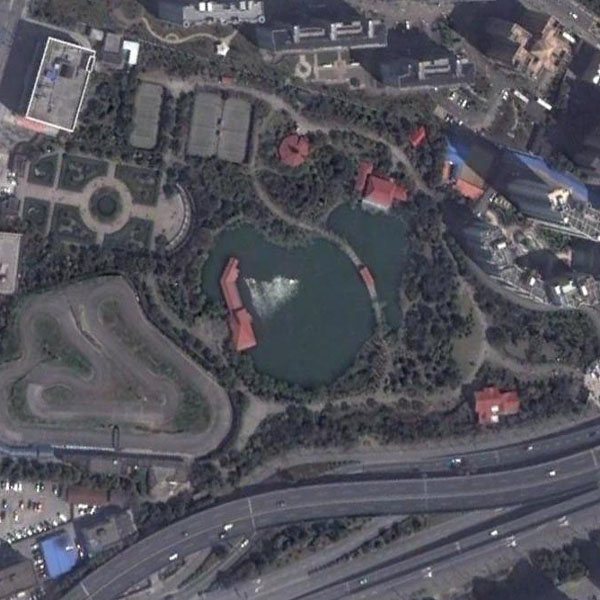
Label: Park